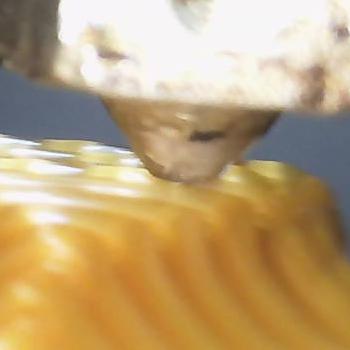
Flow rate: 42%